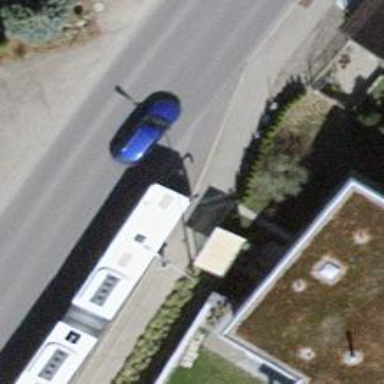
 serving as platform for public transportation."